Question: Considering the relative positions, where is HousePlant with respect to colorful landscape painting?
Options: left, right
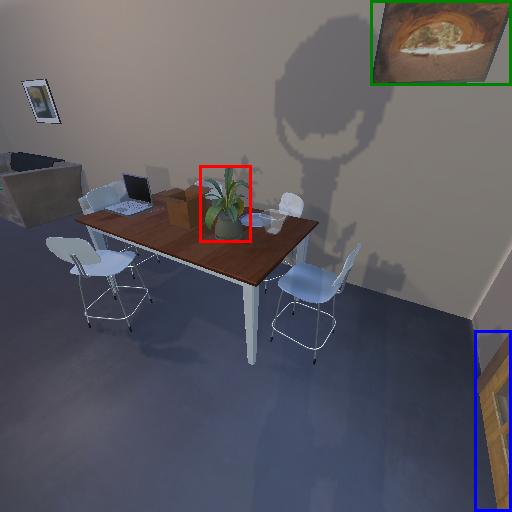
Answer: left